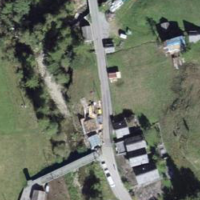
EUNIS habitat code: 24
Species observed at this site:
Sambucus nigra
Rumex alpinus